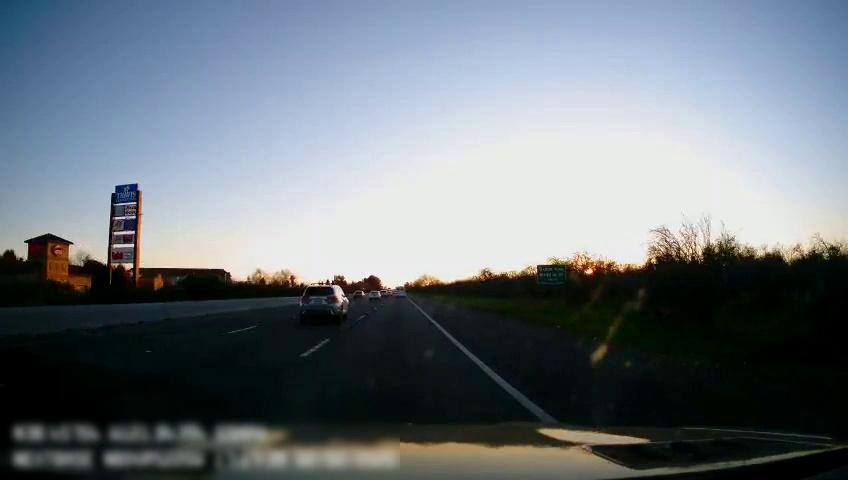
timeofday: Dusk/Dawn/Twilight
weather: Sunny
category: Drivable Space
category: Vehicles | Other LV
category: Vehicles | Car
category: Vehicles | SUV
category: Vehicles | Car
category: Lanes | Current Lane
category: Lanes | Alternate Lane
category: Lanes | Alternate Lane
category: Lanes | Alternate Lane
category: Traffic | Signs